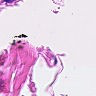
Metastatic tissue present: no